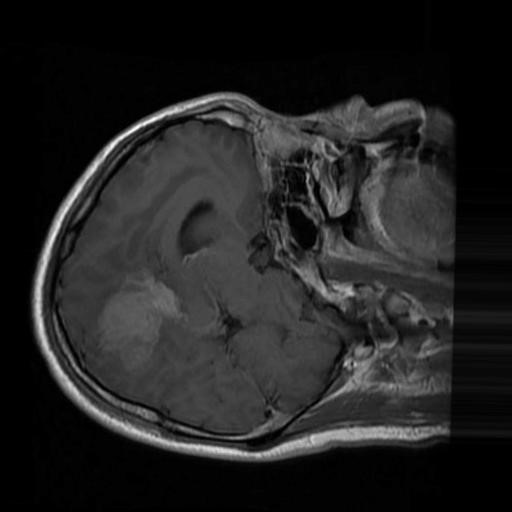
Label: brain_menin